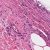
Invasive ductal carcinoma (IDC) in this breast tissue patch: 0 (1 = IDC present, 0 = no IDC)